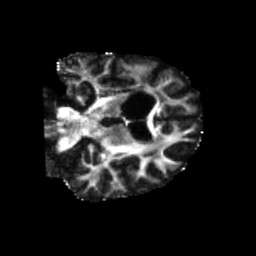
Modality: FA
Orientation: coronal
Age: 70
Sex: male
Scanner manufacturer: siemens
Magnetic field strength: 3 T
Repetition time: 5.47 s
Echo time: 0.0854 s